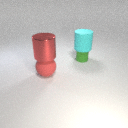
large red rubber sphere below large red metal cylinder